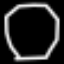
Label: octagon